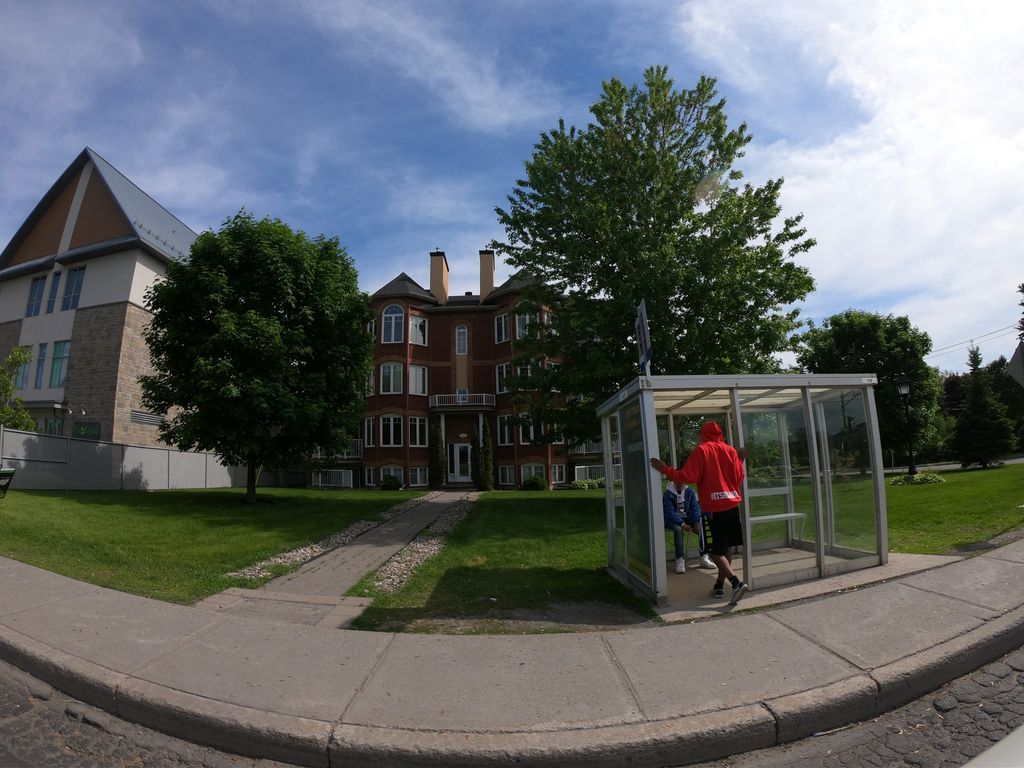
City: ottawa-gatineau